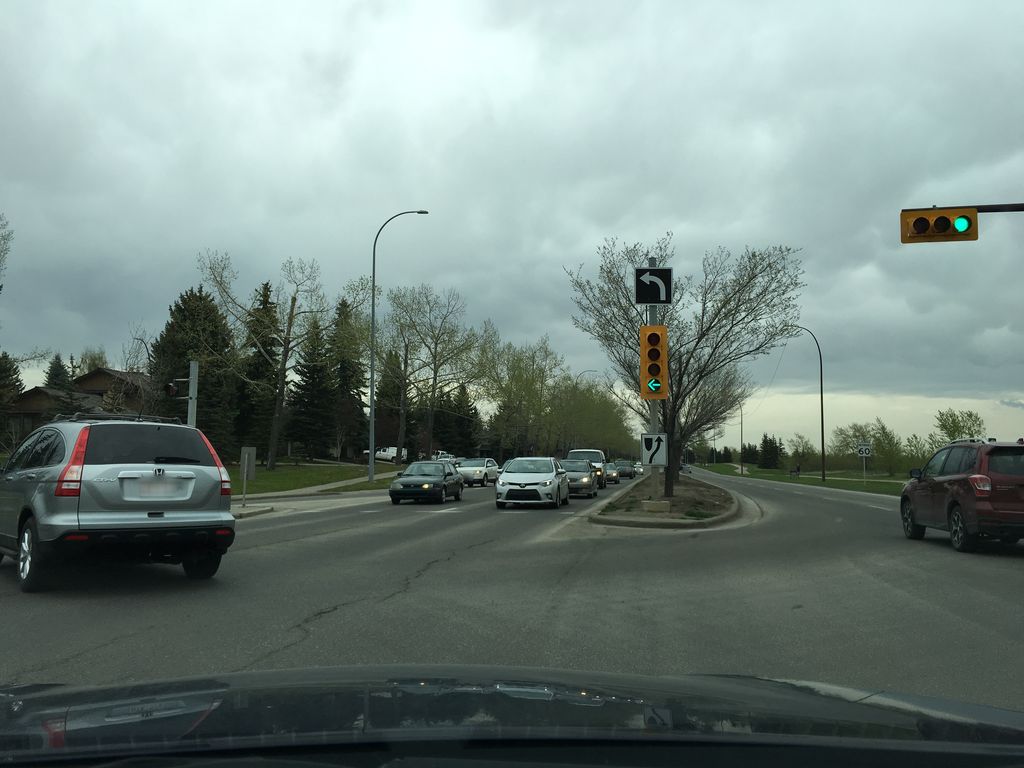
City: calgary